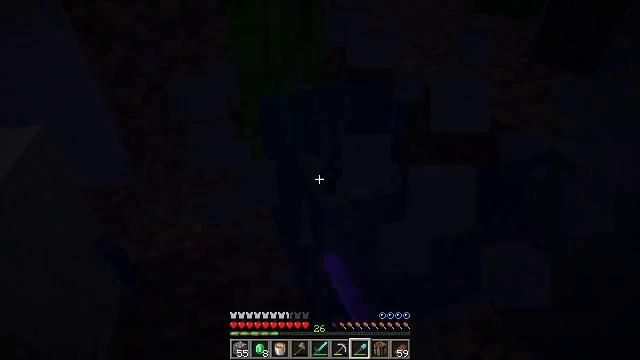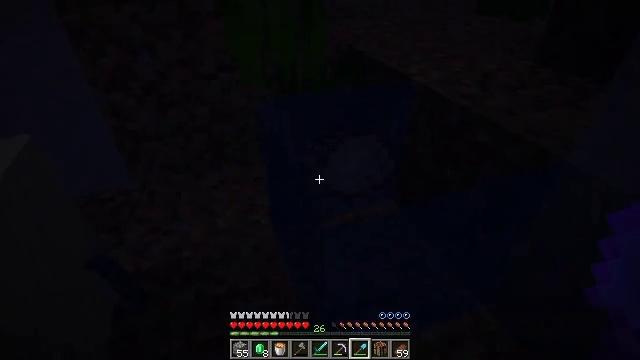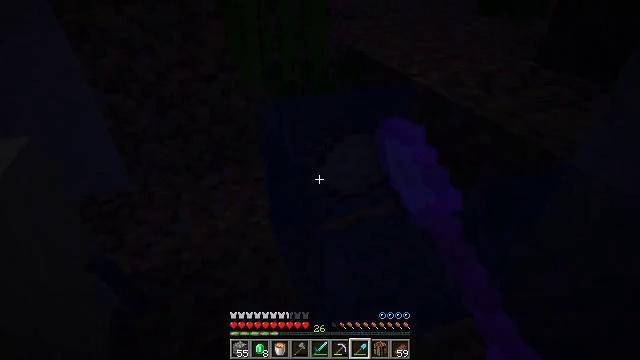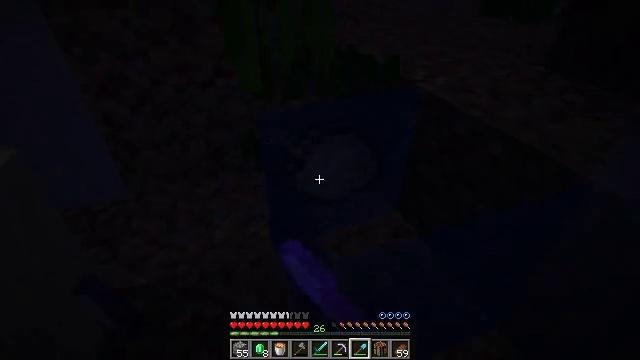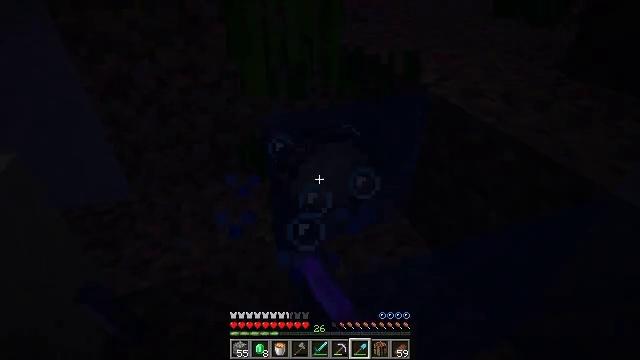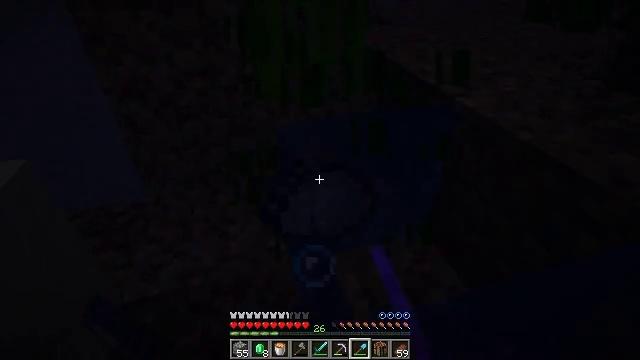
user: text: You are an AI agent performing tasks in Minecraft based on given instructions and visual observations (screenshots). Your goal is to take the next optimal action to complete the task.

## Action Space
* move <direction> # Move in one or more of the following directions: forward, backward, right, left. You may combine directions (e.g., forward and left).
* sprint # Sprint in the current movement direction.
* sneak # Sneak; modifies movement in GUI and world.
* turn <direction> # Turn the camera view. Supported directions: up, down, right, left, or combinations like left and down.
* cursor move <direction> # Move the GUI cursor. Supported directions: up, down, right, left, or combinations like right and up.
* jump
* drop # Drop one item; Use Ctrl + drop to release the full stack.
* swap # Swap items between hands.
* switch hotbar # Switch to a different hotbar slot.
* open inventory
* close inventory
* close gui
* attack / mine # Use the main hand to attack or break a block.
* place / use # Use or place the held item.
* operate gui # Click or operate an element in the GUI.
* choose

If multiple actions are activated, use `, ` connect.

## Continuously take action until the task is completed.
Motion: motion action
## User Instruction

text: Attack the underwater area to get tall seagrass.
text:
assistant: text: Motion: move forward, attack / mine
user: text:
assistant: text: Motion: move forward
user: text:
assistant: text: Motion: move forward
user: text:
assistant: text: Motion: move forward, turn left
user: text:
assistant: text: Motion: move forward, turn left
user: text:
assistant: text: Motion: no_op